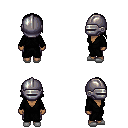
a pixel art fantasy rpg character, female body template, human, dark skin, gray robe, metal pants, black long hairstyle, metal helm, white slippers, four views (front, back, left, right), 2x2 character sprite sheet, small pixel art, hard edges, no anti-aliasing